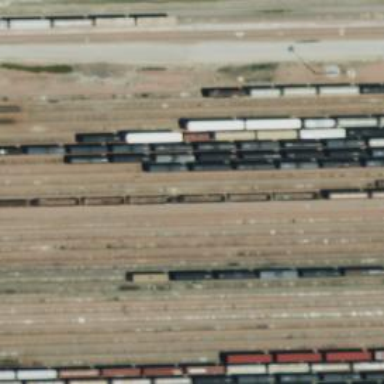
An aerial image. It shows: Railway yard.